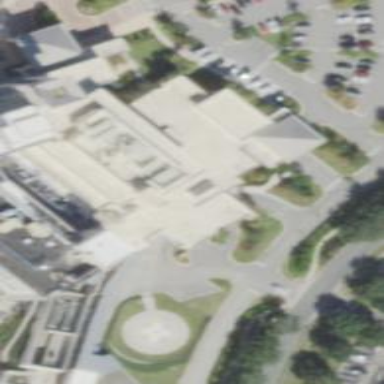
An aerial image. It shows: Hospital building.